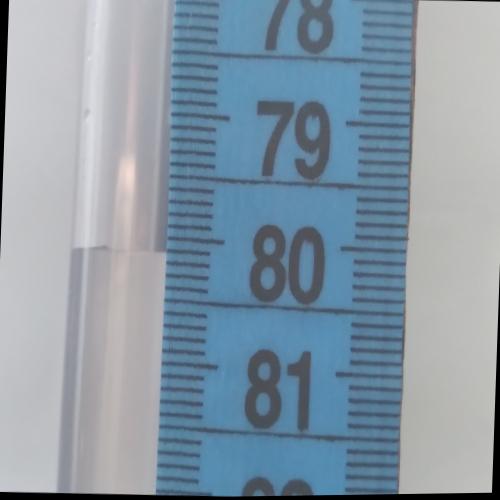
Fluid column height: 80.1 cm